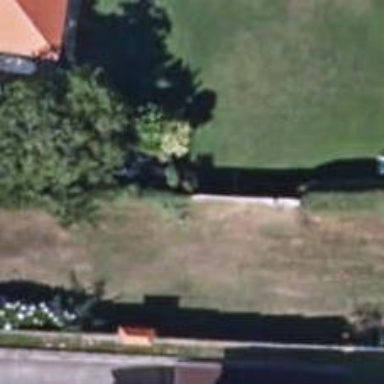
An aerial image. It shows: Fence.